Field crop: maize
Growth stage: 2
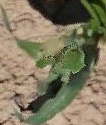
Species: maize